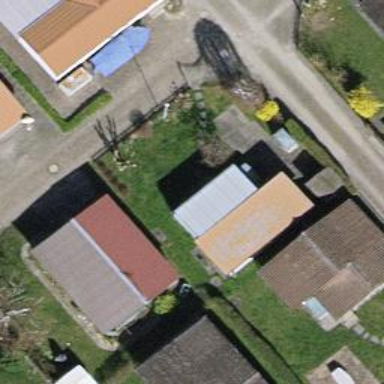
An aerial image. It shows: Static caravan.